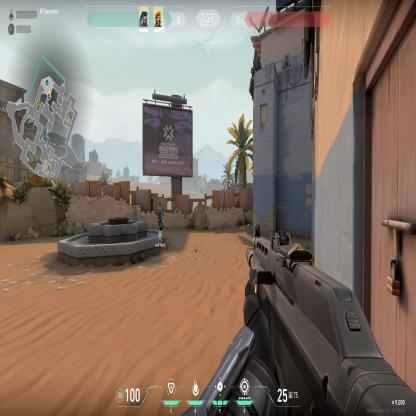
Label: teammate